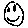
Label: smiley face